Field crop: maize
Growth stage: 2
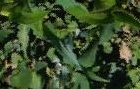
Species: maize